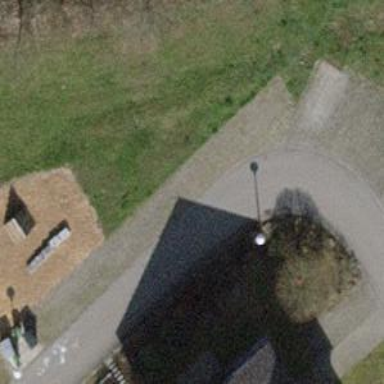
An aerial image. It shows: Residential road with opposite cycleway.